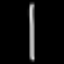
Label: line